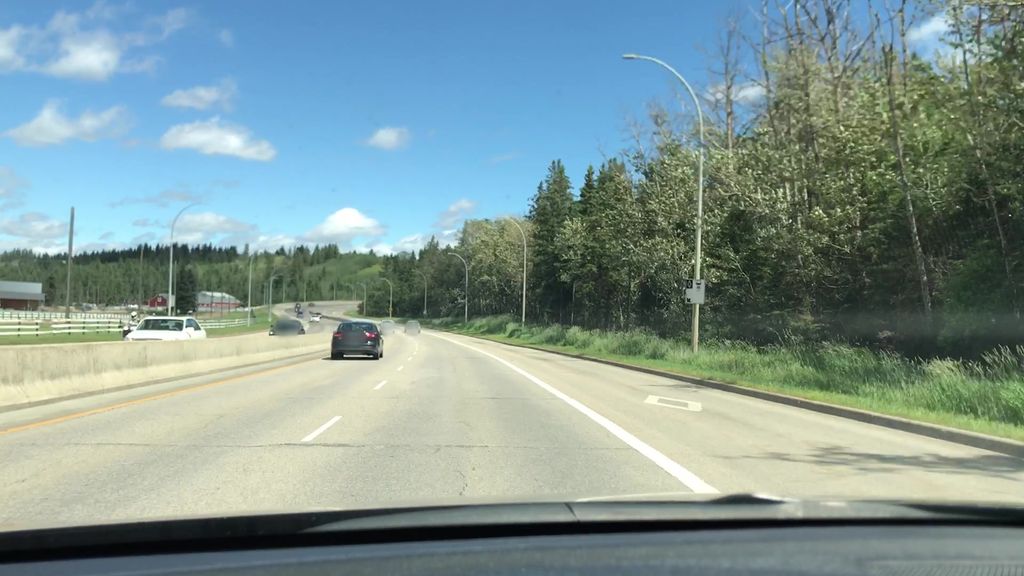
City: edmonton